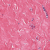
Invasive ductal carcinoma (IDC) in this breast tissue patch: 0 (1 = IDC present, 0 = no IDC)